Field crop: maize
Growth stage: 2
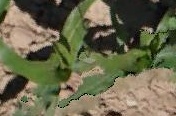
Species: maize